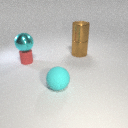
large brown metal cylinder to the right of small red rubber cylinder